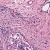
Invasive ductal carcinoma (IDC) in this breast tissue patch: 0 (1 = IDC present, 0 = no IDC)